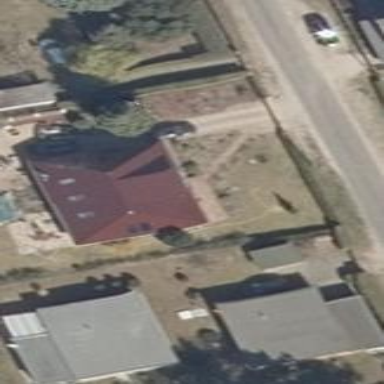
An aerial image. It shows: Building with hipped roof shape.